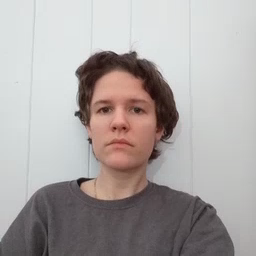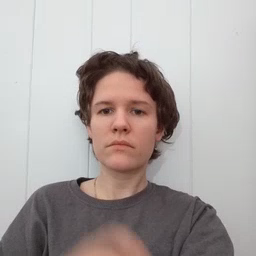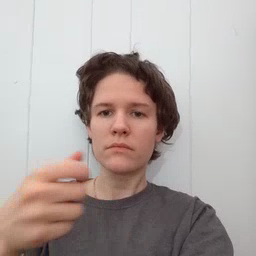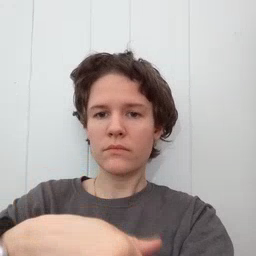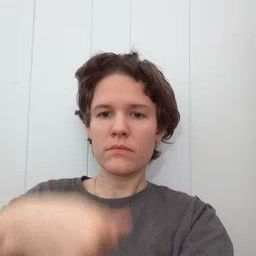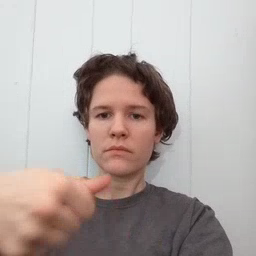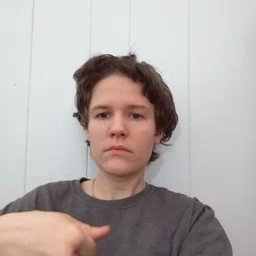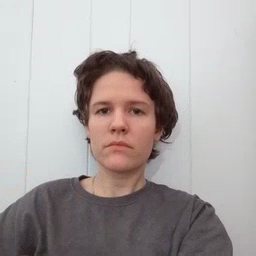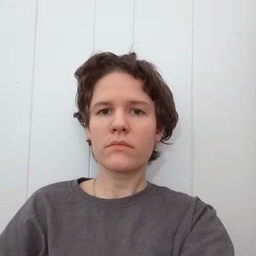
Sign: puzzle